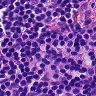
Metastatic tissue present: no